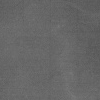
Atmospheric dust classification: dusty